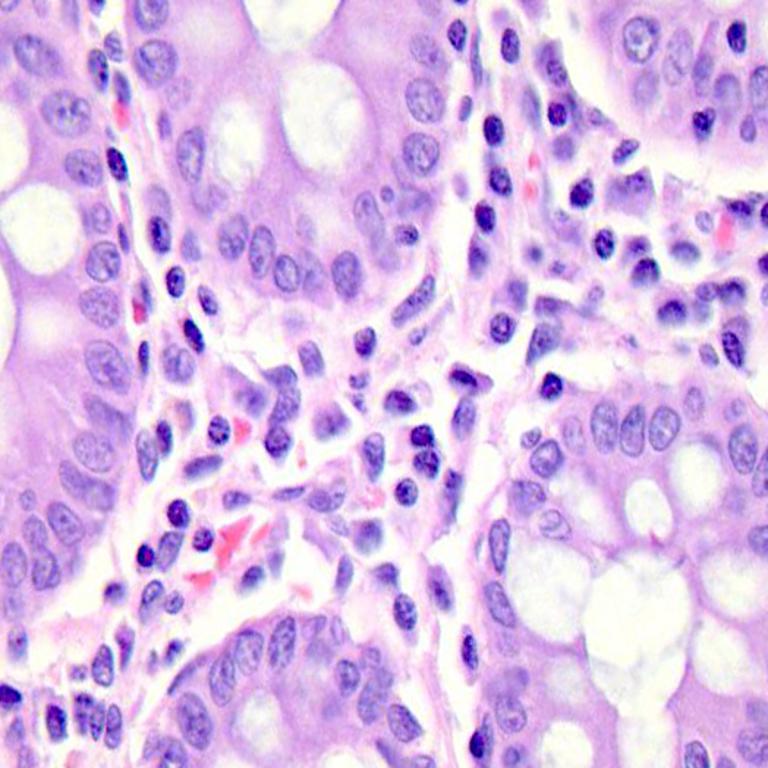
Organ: colon
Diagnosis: benign